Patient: sex M, age 64
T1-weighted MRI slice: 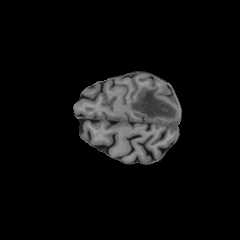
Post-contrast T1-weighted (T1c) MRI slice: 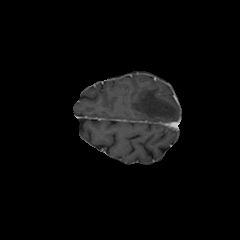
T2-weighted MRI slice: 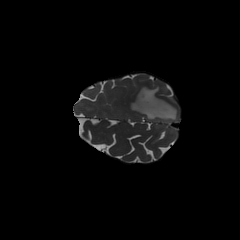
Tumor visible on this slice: yes
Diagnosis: Glioblastoma, IDH-wildtype
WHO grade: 4